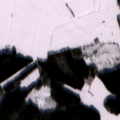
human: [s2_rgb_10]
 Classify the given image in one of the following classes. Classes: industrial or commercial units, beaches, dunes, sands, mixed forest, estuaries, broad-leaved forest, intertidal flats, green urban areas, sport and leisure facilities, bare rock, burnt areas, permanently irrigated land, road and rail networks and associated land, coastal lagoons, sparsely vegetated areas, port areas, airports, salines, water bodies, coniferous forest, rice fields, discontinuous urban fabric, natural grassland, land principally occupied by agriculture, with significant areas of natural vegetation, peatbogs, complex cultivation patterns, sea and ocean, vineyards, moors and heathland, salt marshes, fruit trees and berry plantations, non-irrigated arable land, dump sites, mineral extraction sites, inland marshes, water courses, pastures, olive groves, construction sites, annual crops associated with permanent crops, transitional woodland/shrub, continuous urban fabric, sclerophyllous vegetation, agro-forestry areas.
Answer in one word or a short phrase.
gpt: non-irrigated arable land, land principally occupied by agriculture, with significant areas of natural vegetation, coniferous forest, mixed forest